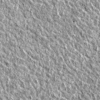
Label: not_dusty